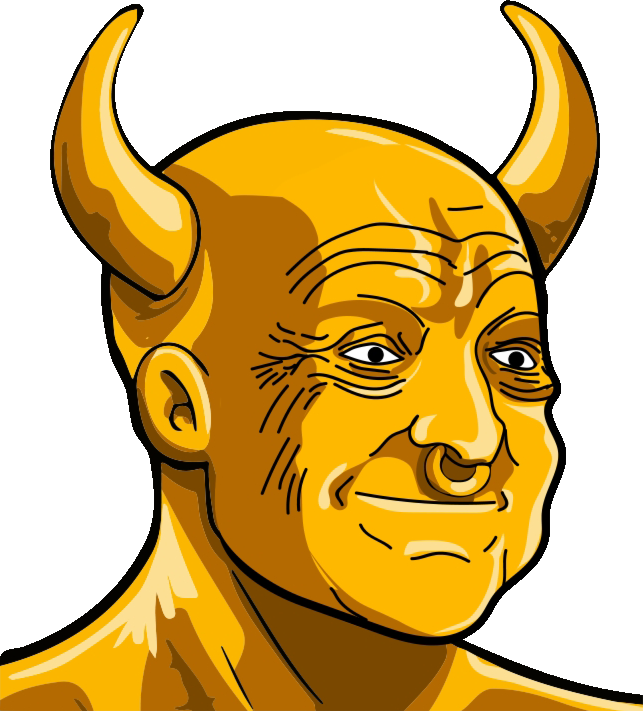
Label: 5_Animal